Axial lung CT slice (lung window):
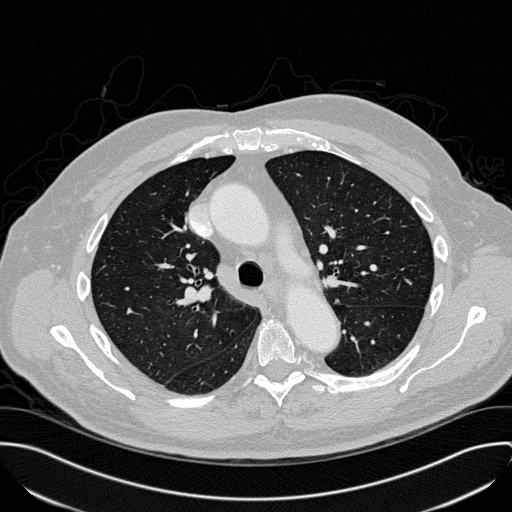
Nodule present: no